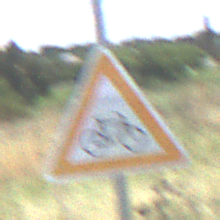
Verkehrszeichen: RadverkehrLinks
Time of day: Midday
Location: Outdoor (Nature)
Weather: PartlyCloudy
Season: NotSpecified
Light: Natural